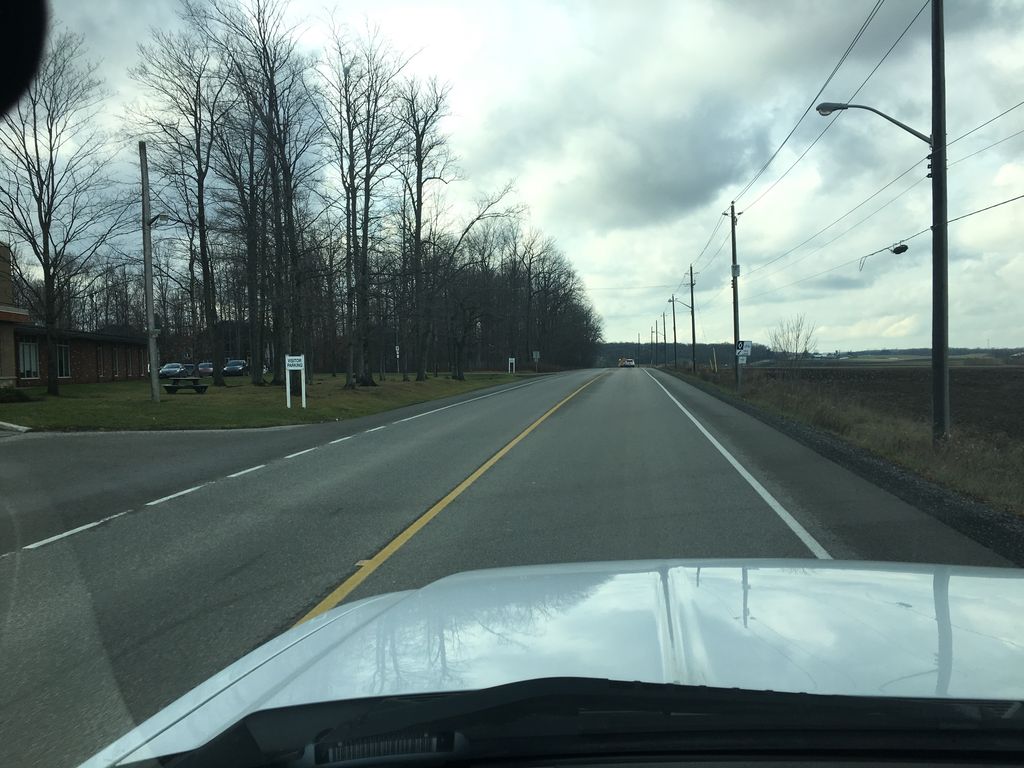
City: kitchener-waterloo